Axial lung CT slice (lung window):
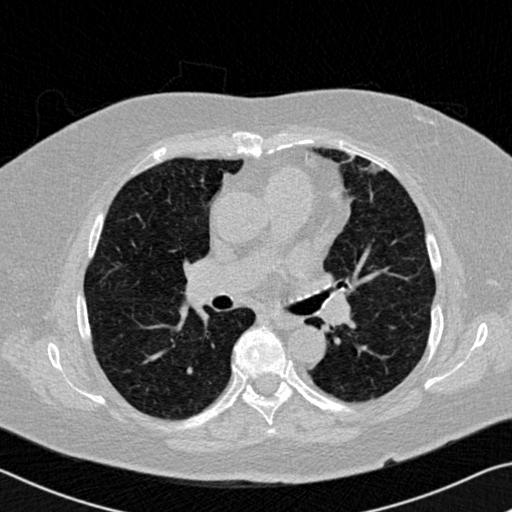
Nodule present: no